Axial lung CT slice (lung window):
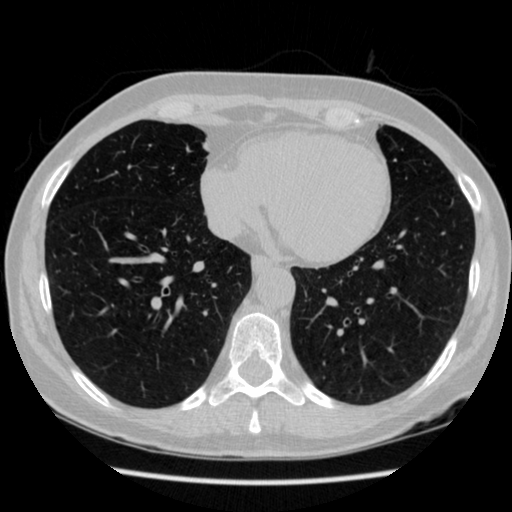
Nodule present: no